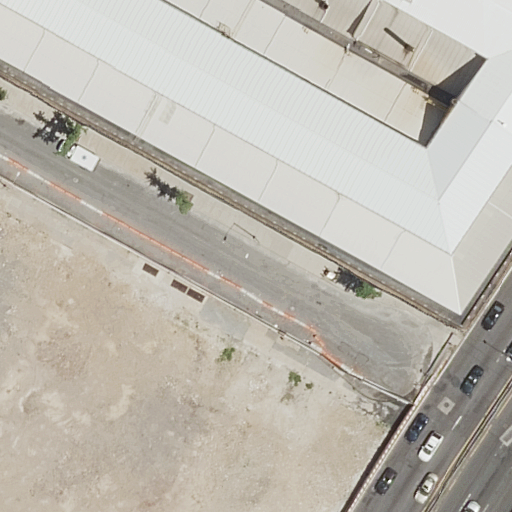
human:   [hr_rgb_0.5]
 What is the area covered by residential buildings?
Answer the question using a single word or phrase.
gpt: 4941m2

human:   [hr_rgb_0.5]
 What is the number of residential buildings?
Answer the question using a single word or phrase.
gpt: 2

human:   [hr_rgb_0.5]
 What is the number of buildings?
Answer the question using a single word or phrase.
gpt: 2

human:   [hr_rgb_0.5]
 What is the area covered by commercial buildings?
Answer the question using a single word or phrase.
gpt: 0m2

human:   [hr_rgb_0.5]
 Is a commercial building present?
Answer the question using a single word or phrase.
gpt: no

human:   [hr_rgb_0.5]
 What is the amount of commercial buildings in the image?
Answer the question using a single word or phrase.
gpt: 0

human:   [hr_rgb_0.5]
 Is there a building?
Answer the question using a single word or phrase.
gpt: yes

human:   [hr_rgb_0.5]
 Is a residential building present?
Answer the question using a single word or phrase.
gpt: yes

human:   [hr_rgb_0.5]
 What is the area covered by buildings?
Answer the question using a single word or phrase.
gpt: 4941m2

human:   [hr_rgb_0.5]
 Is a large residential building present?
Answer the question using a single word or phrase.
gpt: yes

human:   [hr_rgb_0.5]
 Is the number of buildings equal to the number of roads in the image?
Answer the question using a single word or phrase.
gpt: no

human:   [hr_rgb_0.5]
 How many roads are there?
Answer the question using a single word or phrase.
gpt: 3

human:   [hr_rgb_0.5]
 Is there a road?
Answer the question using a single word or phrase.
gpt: yes

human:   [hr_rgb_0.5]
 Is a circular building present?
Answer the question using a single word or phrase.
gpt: no

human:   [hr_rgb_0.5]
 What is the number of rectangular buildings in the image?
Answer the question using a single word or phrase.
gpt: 1

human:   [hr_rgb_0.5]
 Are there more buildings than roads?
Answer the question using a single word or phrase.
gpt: no

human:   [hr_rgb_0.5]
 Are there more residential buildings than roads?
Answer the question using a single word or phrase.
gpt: no

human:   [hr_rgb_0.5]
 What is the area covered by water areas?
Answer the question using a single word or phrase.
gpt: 0m2

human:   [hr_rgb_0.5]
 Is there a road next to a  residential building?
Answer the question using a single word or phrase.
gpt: yes

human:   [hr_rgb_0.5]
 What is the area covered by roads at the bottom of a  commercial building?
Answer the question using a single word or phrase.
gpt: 0m2

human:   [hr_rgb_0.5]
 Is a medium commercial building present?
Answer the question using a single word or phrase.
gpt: no

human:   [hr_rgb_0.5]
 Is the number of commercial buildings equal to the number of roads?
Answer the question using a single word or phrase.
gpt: no

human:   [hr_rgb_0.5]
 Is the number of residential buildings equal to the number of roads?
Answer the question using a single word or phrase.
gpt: no

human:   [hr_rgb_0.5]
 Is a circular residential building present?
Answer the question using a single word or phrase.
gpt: no

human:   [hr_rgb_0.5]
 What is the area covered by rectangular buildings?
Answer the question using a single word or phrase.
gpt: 745m2

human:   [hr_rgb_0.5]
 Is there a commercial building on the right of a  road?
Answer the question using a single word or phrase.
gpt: no

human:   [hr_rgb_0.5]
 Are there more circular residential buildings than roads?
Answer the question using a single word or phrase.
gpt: no

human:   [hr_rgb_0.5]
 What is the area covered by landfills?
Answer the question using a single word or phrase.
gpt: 0m2

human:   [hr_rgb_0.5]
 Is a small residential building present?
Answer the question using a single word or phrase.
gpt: no

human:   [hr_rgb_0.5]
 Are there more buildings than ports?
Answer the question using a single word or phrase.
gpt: yes

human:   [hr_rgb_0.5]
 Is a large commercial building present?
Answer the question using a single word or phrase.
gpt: no

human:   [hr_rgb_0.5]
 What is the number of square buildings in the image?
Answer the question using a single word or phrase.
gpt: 0

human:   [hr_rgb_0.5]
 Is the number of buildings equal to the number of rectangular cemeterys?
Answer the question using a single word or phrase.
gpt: no

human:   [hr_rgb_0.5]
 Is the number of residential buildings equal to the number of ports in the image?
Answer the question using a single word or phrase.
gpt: no

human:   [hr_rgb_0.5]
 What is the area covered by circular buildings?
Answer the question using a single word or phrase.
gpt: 0m2

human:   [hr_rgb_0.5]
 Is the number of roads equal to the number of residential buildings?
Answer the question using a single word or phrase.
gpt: no

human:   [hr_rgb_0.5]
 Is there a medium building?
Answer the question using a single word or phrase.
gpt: no

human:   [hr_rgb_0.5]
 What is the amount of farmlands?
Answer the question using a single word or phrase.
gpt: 0

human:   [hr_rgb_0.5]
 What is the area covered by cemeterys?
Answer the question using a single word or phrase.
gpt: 0m2

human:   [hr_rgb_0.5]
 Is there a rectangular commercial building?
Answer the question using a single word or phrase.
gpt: no

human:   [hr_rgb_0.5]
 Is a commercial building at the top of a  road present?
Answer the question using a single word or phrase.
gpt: no

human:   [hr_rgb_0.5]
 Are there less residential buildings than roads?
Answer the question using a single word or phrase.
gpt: yes

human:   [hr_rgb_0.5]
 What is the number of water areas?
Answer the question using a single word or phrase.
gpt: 0

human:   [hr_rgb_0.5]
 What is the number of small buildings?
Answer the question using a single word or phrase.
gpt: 0

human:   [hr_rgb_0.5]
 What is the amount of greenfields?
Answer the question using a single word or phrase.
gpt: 0

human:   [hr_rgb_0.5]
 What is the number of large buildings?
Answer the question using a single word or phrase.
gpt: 2

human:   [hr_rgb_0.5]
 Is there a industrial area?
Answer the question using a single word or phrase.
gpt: no

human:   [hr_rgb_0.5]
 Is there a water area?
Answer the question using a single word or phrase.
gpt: no

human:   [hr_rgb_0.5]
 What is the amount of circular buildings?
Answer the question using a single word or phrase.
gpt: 0

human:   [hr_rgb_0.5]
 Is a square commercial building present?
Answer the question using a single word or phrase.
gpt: no

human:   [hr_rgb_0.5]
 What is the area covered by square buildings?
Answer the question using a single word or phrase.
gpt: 0m2

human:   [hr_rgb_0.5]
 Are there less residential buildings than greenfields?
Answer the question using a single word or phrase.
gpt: no

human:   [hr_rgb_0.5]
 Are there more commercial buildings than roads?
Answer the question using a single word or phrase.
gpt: no

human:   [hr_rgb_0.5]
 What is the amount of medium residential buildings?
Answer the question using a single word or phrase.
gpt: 0

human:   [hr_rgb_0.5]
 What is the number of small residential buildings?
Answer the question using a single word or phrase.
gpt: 0

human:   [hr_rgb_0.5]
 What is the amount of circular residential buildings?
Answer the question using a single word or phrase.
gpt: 0

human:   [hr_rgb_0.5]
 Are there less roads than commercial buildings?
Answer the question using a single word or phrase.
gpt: no

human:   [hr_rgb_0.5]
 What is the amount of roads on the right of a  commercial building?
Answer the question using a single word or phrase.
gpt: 0

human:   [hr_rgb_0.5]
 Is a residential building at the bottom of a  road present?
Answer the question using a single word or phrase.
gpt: no

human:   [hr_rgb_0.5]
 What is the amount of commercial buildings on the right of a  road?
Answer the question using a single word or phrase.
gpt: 0

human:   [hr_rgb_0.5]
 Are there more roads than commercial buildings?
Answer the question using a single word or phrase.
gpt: yes

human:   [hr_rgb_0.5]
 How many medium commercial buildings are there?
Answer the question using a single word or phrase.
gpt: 0

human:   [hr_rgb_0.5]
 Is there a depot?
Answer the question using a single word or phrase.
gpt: no

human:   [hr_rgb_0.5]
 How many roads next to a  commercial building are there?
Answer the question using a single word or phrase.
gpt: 0